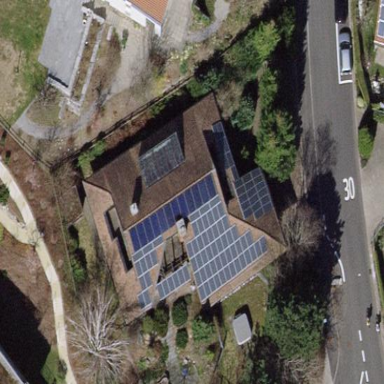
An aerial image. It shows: Solar power generator using photovoltaic panels.